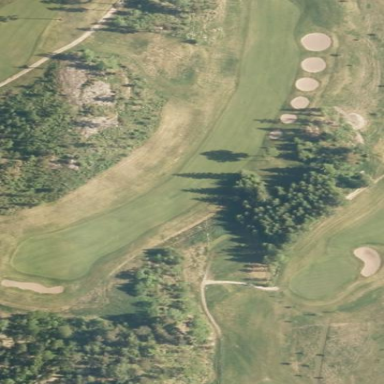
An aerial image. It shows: Golf fairway surrounded by grass.